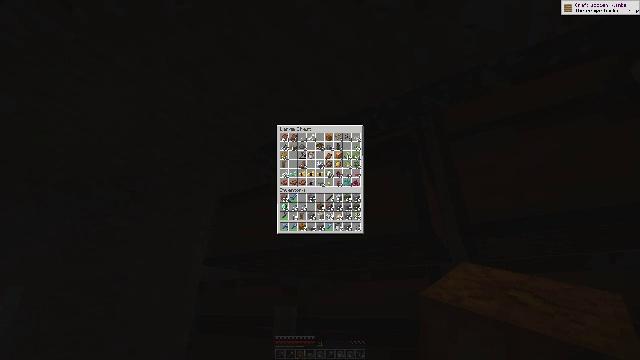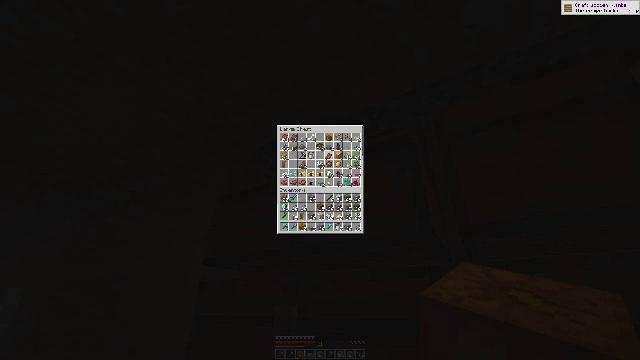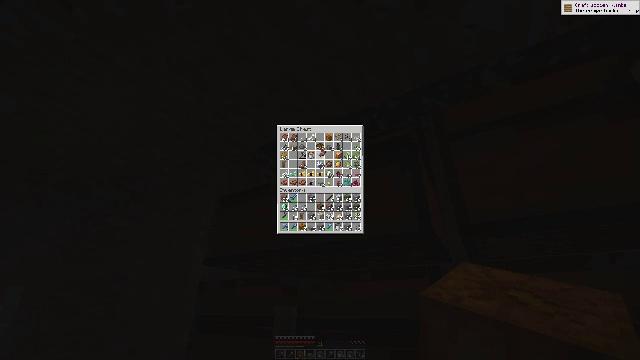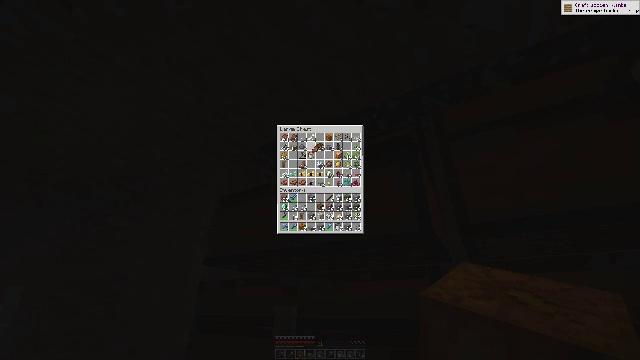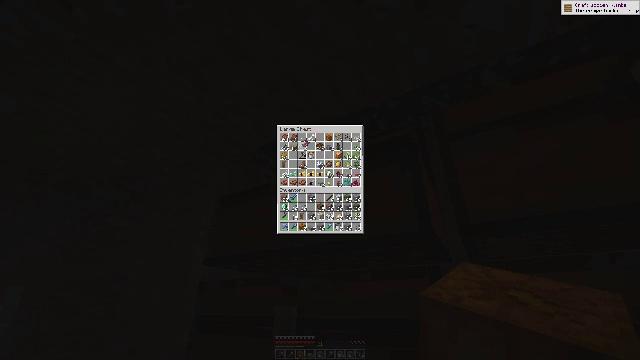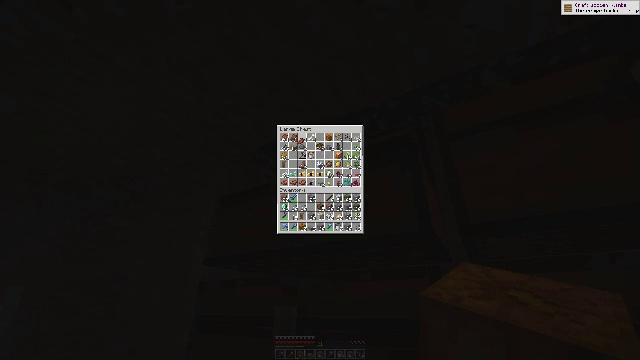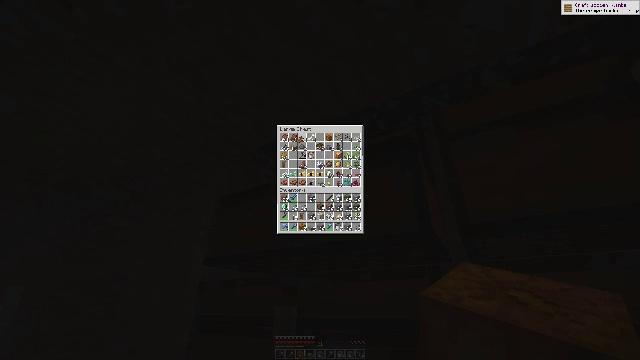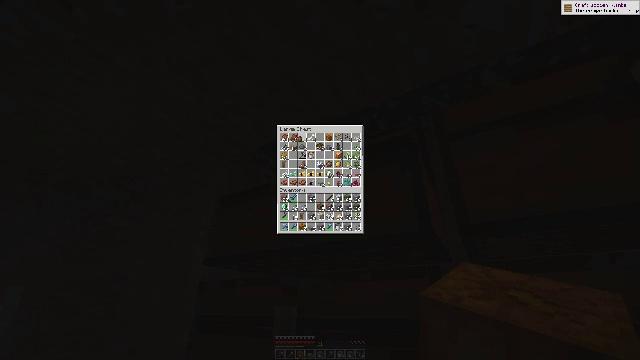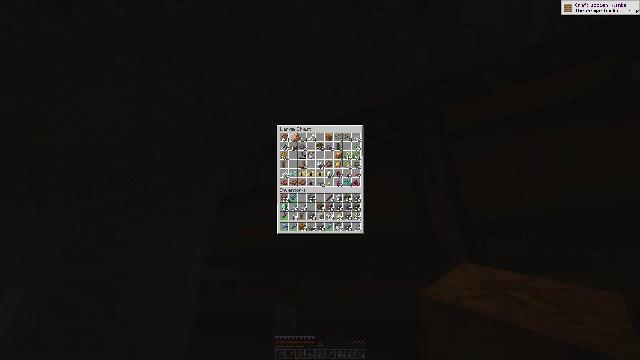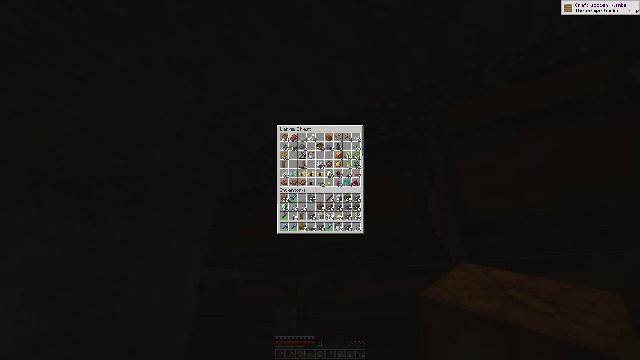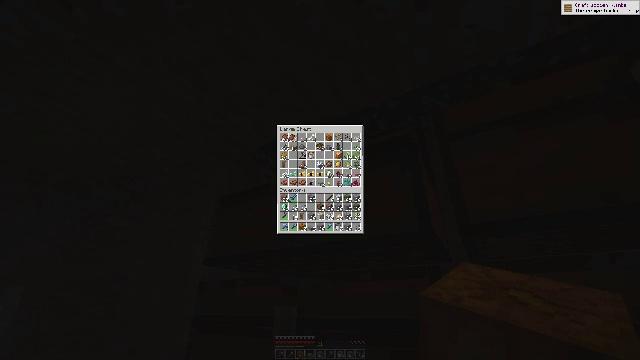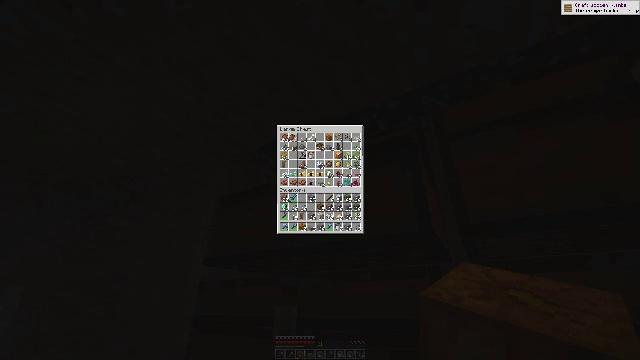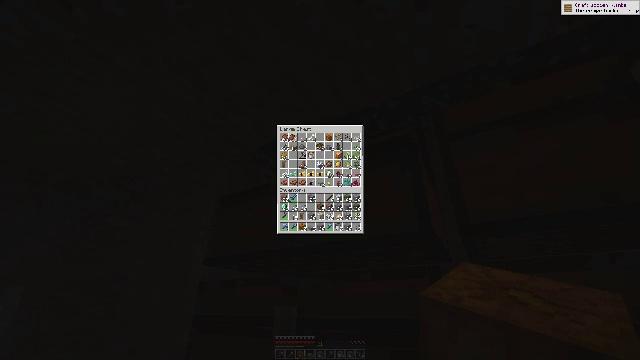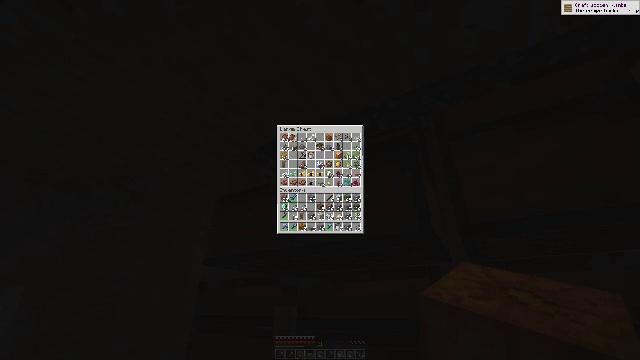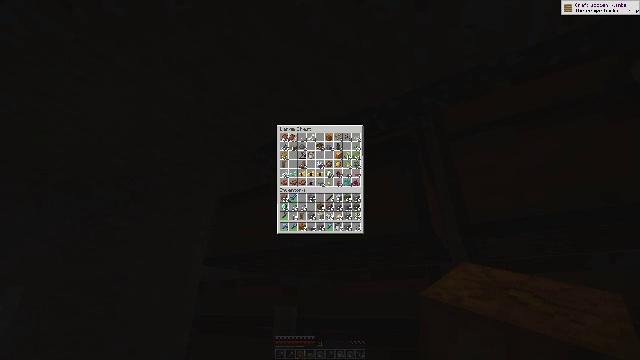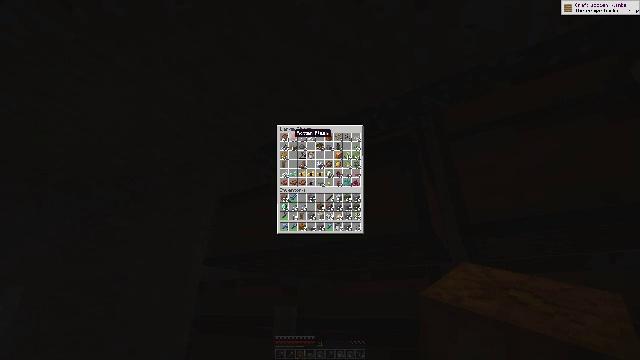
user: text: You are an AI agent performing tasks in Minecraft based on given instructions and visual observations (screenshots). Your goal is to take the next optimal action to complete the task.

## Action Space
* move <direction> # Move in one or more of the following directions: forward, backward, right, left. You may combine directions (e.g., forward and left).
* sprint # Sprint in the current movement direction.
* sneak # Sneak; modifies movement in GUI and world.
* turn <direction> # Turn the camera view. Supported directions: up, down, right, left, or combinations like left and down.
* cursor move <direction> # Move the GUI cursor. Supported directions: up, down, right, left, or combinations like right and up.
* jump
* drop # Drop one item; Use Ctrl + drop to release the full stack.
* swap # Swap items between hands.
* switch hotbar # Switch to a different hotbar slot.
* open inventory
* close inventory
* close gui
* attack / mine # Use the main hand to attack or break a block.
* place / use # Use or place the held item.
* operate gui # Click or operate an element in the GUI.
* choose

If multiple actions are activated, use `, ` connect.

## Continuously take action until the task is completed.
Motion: motion action
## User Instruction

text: Collect the composter for reuse.
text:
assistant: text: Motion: no_op
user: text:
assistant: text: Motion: turn left
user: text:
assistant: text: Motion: turn left and up
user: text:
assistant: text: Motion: turn left and up
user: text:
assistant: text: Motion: turn left
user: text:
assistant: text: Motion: no_op
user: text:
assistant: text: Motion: no_op
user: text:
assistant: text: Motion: no_op
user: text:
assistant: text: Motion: turn left
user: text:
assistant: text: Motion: no_op
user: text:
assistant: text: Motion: attack / mine
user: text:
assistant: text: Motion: attack / mine
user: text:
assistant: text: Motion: attack / mine
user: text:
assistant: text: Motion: attack / mine
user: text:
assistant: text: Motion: no_op
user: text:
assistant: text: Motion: no_op
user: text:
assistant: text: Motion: no_op
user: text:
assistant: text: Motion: no_op
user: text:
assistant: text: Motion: no_op
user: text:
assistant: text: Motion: no_op
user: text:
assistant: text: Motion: no_op
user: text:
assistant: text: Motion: no_op
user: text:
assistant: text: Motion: no_op
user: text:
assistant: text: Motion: no_op
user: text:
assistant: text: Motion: no_op
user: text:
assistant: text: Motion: no_op
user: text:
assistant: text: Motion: no_op
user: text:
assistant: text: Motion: no_op
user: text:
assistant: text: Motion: no_op
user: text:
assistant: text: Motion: no_op